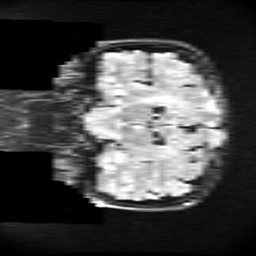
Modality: FLAIR
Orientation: coronal
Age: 23
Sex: female
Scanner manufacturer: ge
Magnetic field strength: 3 T
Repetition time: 11 s
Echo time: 0.1497 s